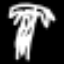
Label: palm tree